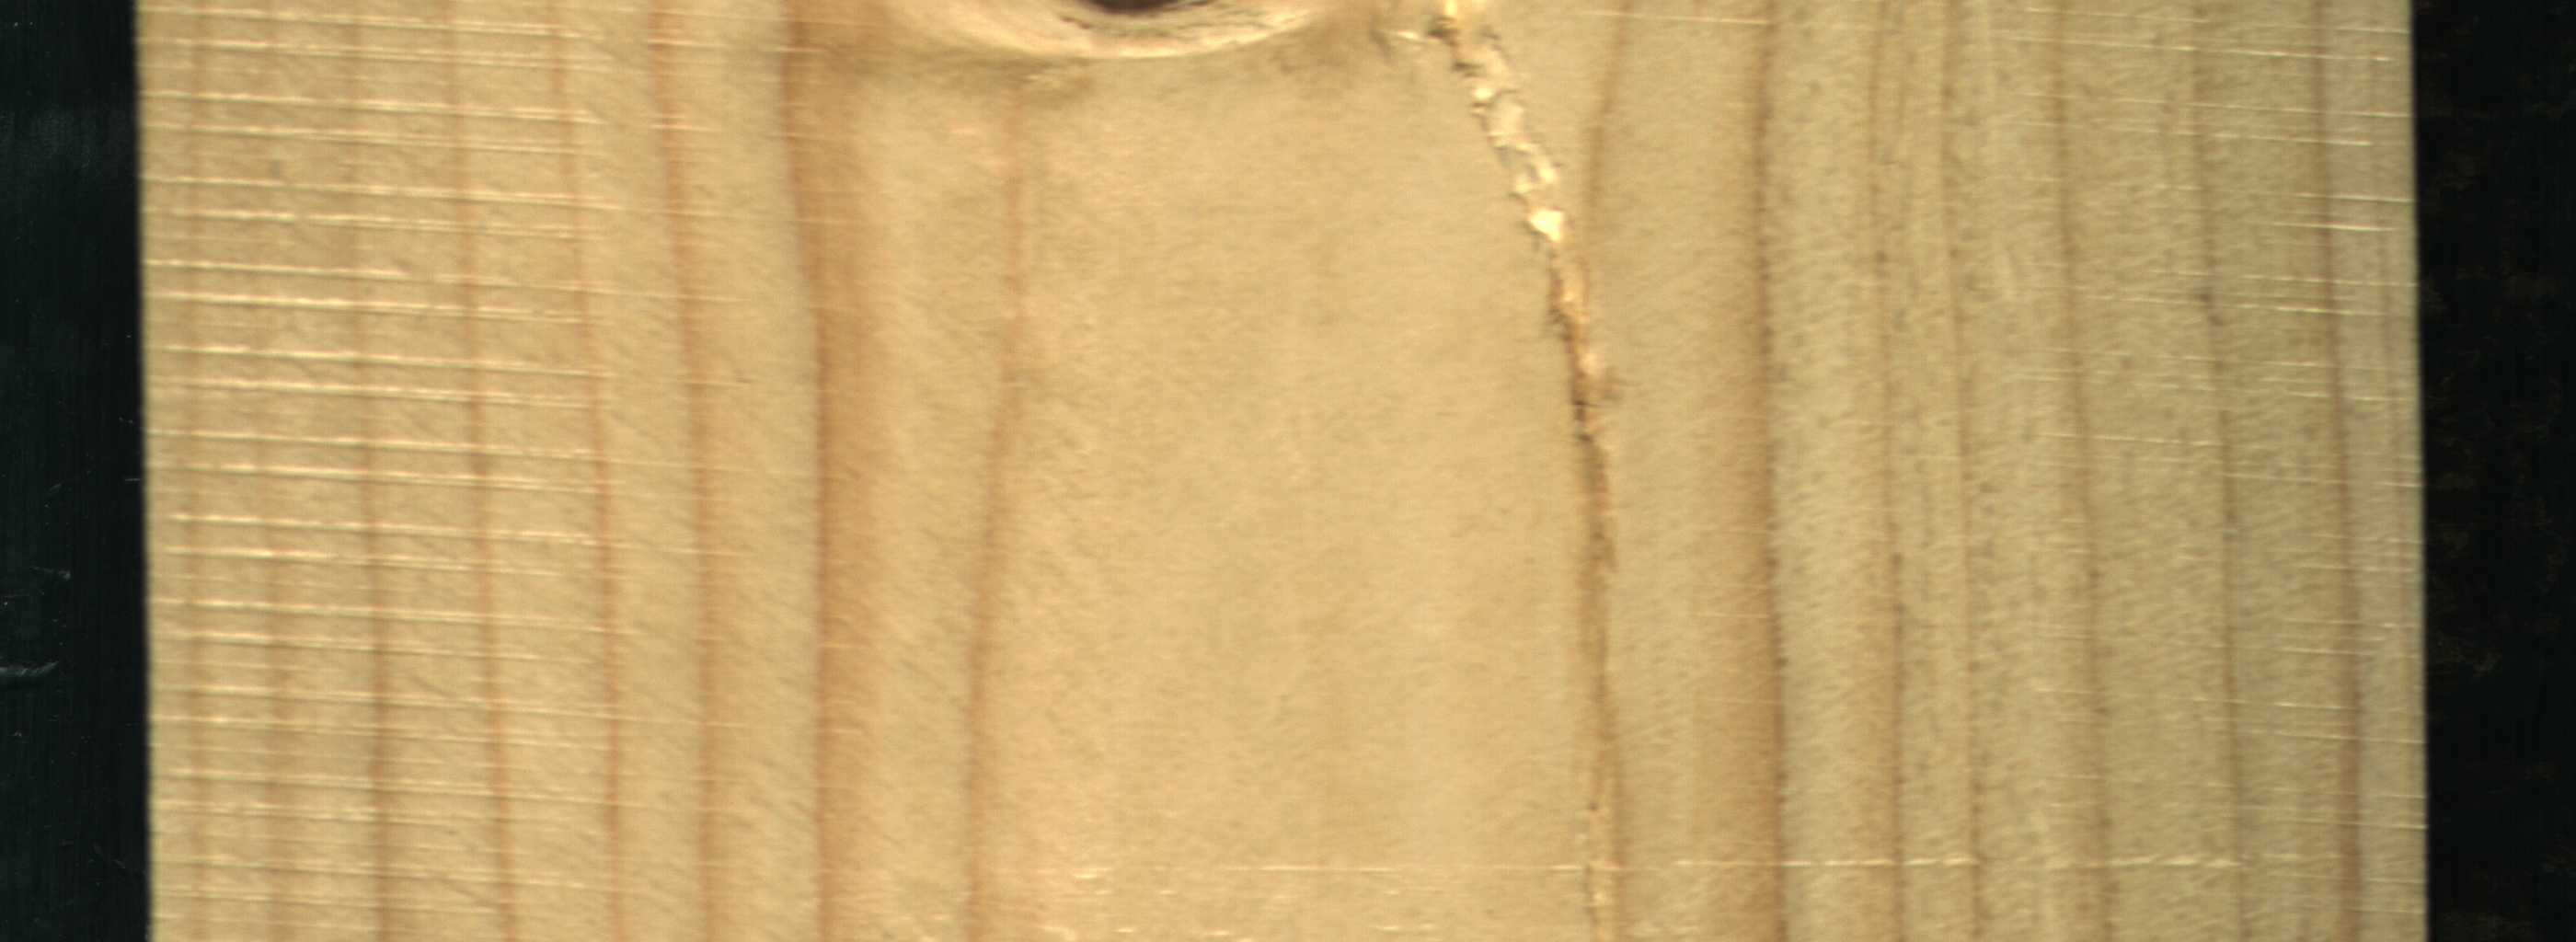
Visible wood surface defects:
knot_with_crack